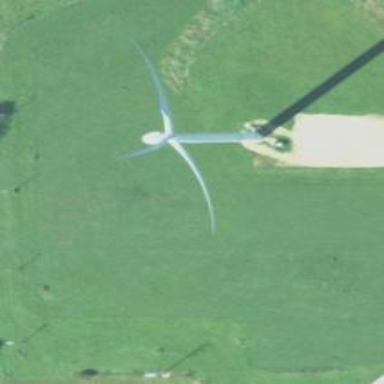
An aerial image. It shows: Wind generator powered by horizontal axis wind turbine.